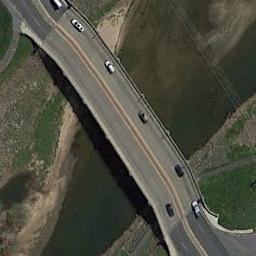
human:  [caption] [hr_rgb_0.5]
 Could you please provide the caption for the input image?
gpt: A bridge connects the land on both sides of the turquoise river  There are many cars on the bridge .

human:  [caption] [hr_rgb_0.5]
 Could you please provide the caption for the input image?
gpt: A bridge built on a dark green river and the flood bed of the river and some cars on the bridge .

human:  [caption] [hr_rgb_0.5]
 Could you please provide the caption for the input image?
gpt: There is a bridge with some cars over the water and land .

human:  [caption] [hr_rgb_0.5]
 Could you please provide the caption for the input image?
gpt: There is a white sign on the bridge .

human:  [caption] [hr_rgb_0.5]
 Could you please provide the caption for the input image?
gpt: There are many cars on the bridge .